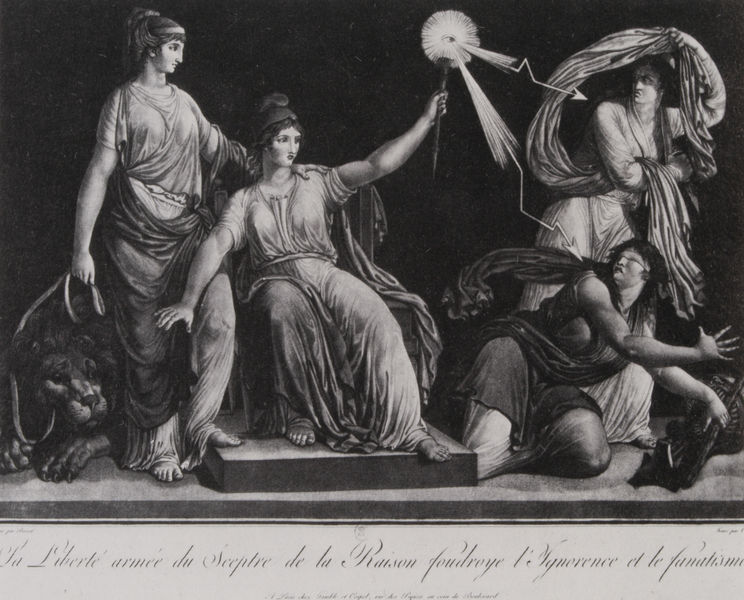
Titel: Die Freiheit, mit dem Szepter der Vernunft bewaffnet, bedroht die Torheit und Fanatismus mit Blitzen
Künstler: Jean-Baptiste (nach Boizot) Chapuy
Standort: Paris
Institution: Bibliothèque Nationale.
Schlagwörter: angriff, dunkel, fuß, gott, hand, himmel, mann, schatten, umhang, weiß, frauen, menschen, sitzen, bewegung, brust, busen, frankreich, frau, geste, grau, hintergrund, kleid, kleider, licht, männer, schwarz, stuhl, symbol, zeichnung, blick, gürtel, hund, tier, tuch, arm, arme, augen, barock, falten, mensch, sockel, stehen, tod, hände, spiegel, sonne, auge, gewand, schnur, sitzend, stoff, tücher, gewänder, klassizismus, leuchte, renaissance, taille, brüste, füße, ruhig, schrift, liegen, sitz, stab, leine, grafik, graphik, figuren, strom, angst, thron, falte, inschrift, muse, kordel, faltenwurf, podest, fallen, abwenden, antike, blenden, blind, blitze, seil, barfuß, scheibe, druck, radierung, stich, text, strafe, fliehen, furcht, panik, strahl, mäntel, helm, allegorie, mythologie, göttin, armee, römer, mensche, sklave, freiheit, antik, blitz, götter, zeus, toga, griechisch, musen, binde, schnurr, griechenland, löwe, laute, hera, juno, kupferstich, verbunden, helden, zorn, athene, donner, gottheiten, minerva, pfeil, liberte, jakobiner, zepter, schutz, szepter, liberta, abwehr, abwehren, tatze, augenbinde, justizia, göttinnen, urteil, weichen, gewandt, freimaurer, beschiftung, blendung, schleudern, sklaverei, radierungen, jakobinermütze, marianne, gottesauge, raison, blitzschleuder, erblindet, fanatiker, ignorant, jakobinerin, thton, la liberte, nschrift, bild verzerrt, allsehendes auge, die freiheit, illuminati, tüchert, allessehende auge